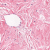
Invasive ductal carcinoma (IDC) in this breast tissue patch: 0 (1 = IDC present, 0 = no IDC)